Field crop: maize
Growth stage: 1
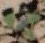
Species: chenopodium